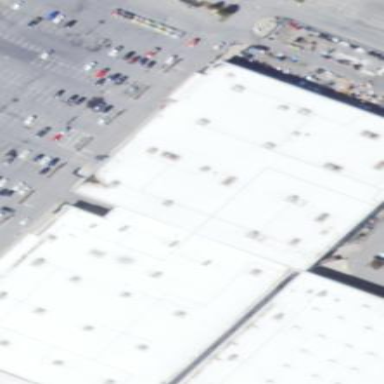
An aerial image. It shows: Retail building.